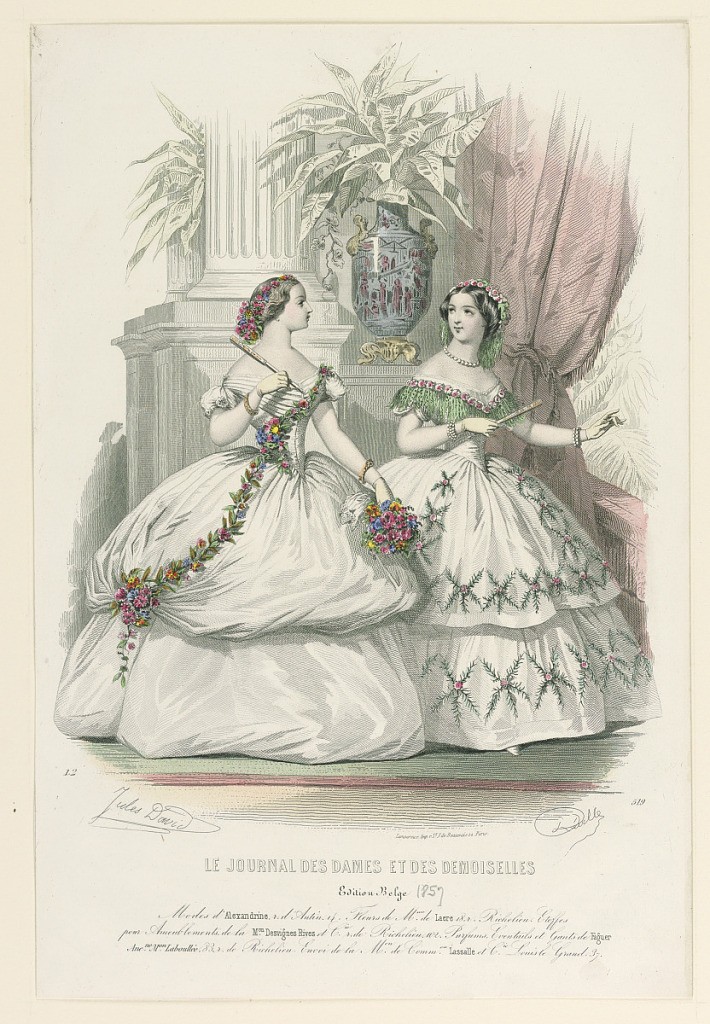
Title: Fashion Plate from Le Journal des dames et demoiselles
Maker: Jules David, French, 1808 - 1892
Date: ca. 1857
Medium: Hand-colored engraving on paper
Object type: Print
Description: Fashion plate from Le Journal des dames et demoiselles.